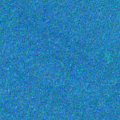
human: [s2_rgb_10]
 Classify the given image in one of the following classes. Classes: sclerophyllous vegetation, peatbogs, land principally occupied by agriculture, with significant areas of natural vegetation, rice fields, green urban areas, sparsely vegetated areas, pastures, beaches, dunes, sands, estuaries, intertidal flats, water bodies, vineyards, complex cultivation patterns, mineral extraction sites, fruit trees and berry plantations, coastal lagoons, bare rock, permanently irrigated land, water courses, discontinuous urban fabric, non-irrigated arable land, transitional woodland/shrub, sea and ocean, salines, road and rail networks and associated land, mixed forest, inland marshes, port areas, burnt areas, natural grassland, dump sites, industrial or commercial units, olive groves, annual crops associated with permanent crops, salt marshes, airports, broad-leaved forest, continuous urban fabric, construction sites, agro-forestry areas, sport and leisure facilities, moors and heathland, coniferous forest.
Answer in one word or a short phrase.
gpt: sea and ocean